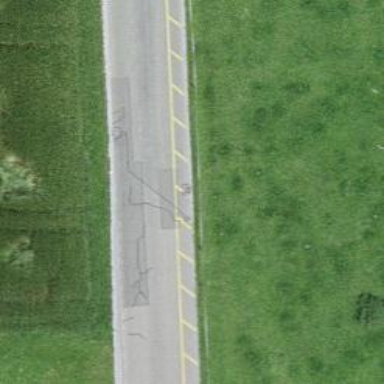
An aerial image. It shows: Unclassified road with asphalt surface.